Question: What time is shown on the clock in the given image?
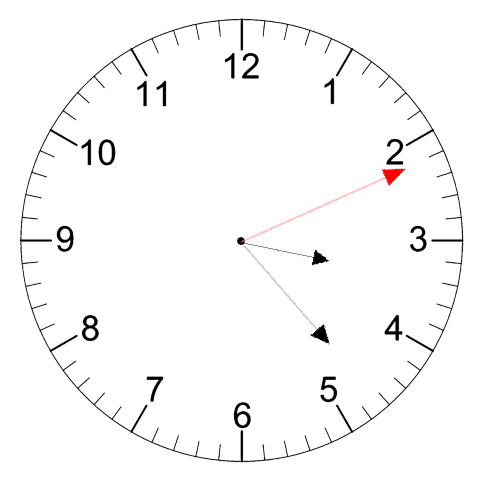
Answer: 03:23:11